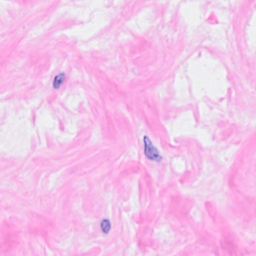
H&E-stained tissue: Breast